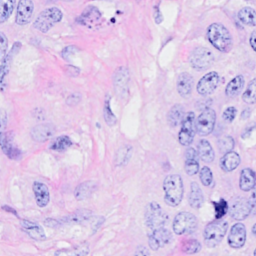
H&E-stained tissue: Breast